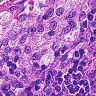
Metastatic tissue present: no